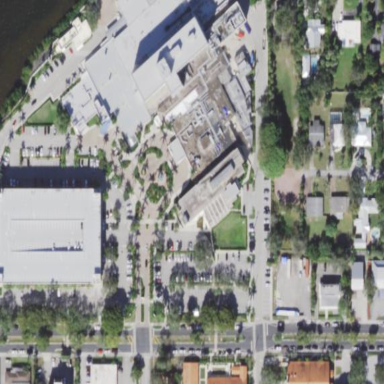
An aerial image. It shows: Hospital building.